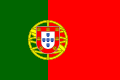
Flag of Portugal